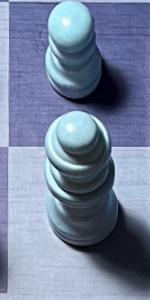
Label: Queen_White